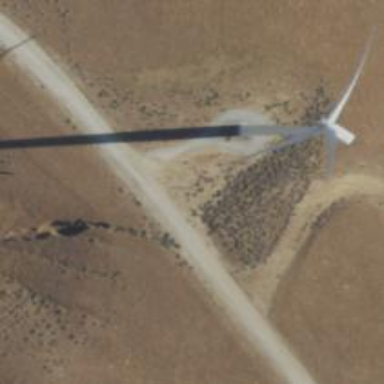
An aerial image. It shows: Wind generator using wind turbines of horizontal axis.